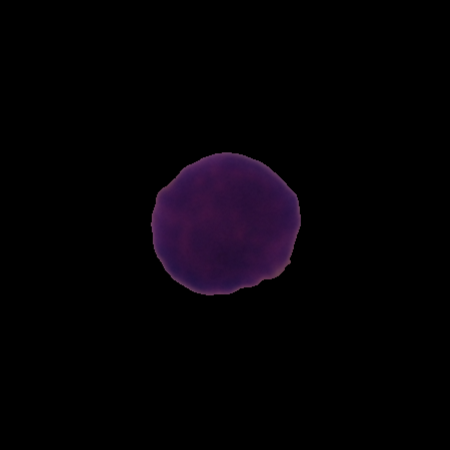
Label: healthy